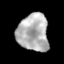
Tissue: lung
Cell type: Epithelial cells
Senescence score: 0.5657
Nuclear area (px): 1130
Mean DAPI intensity: 177.348